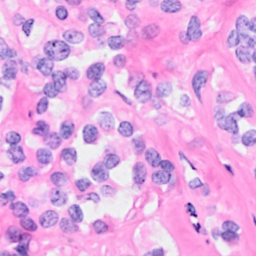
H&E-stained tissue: Breast